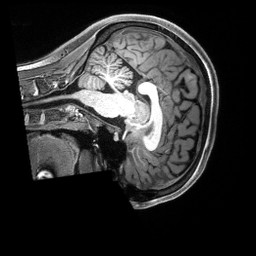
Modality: T1w
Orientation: sagittal
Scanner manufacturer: siemens
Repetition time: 2.5 s
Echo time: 0.00231 s